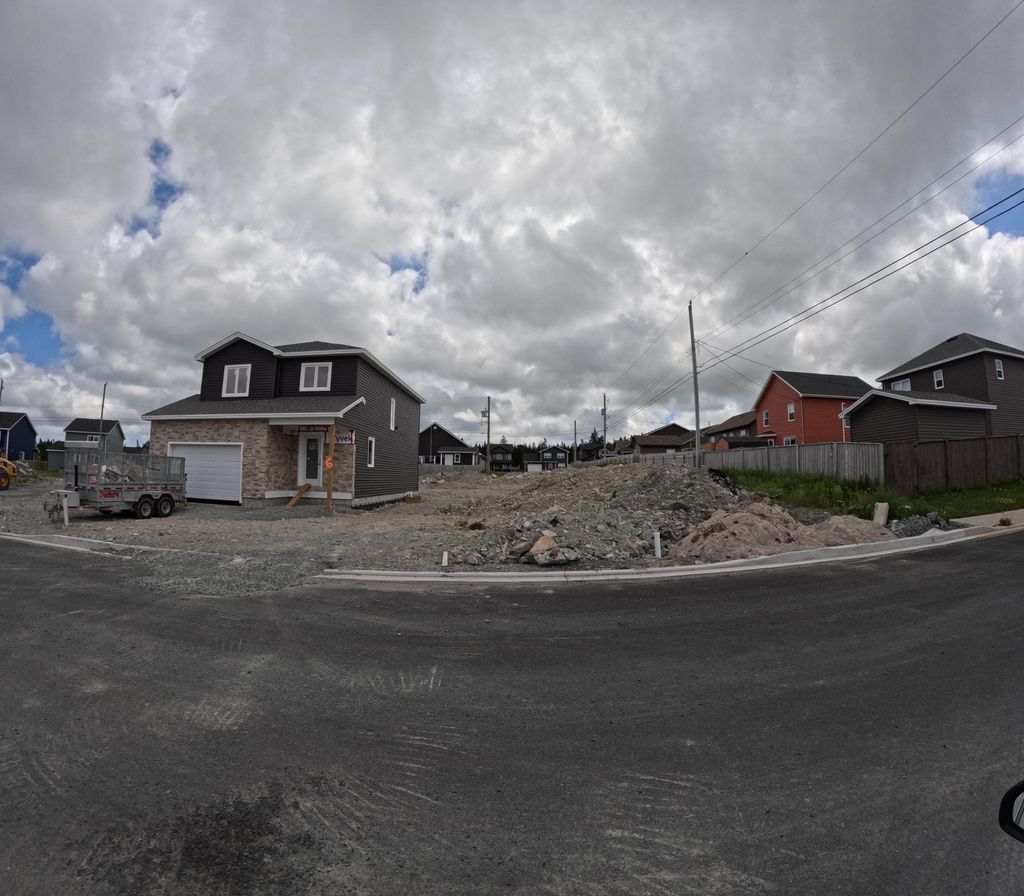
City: st_johns